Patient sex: M
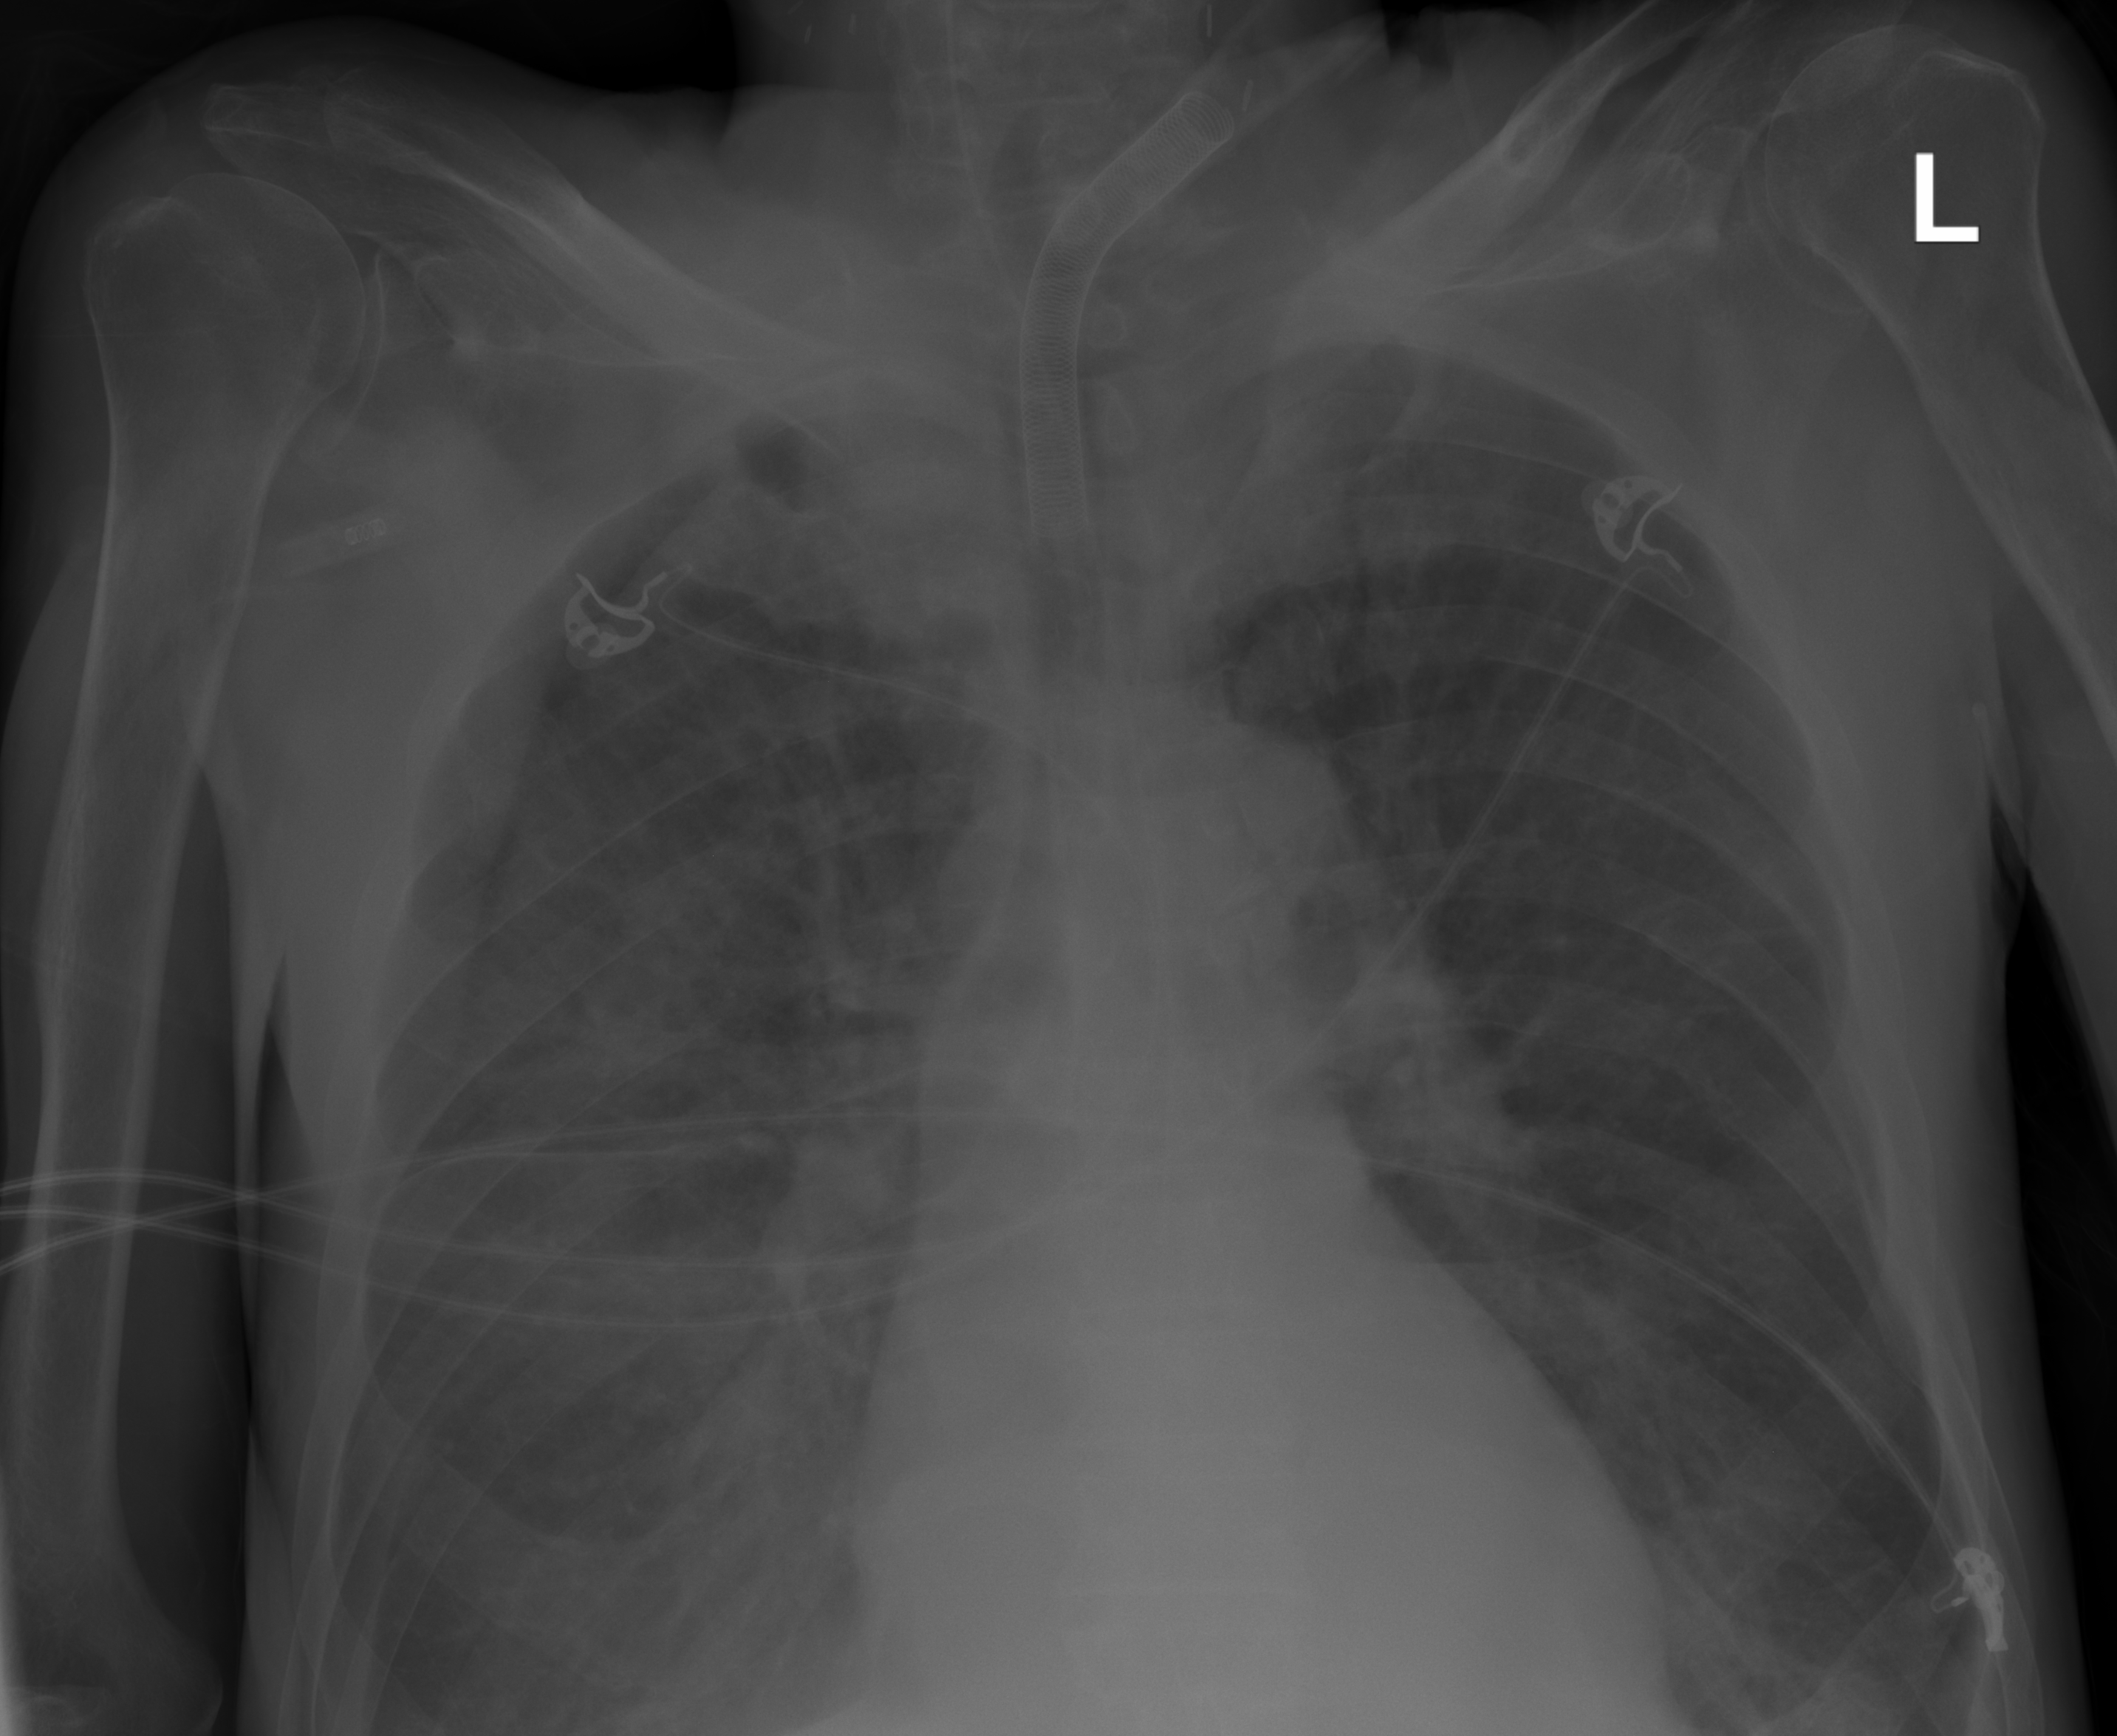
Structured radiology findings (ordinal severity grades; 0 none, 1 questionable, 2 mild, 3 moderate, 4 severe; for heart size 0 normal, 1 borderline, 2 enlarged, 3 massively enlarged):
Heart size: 0
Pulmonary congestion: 3
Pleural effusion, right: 2
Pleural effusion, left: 0
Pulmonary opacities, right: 2
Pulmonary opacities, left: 2
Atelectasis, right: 0
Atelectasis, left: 0